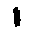
Label: 1